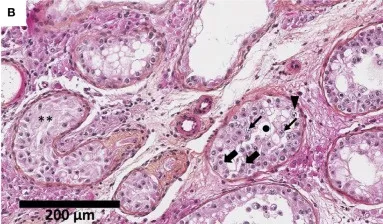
Testicular biopsy shows severely impaired spermatogenesis with an aspect of histological mosaicism. The seminiferous tubules were of overall reduced diameter (decreased by approximately 30%-50% compared to physiological adult pubertal seminiferous tubules of 150-250 microm in diameter) and lined by a thickened basal membrane. The seminiferous tubules were either atrophic (*), with Sertoli cells only (**), or presenting spermatogenesis arrest at the spermatocyte stage ( ). The interstitial tissue was fibro-edematous with numerous Leydig cells ( ) (hematoxylin-eosin-saffron). Thick black arrow indicates Sertoli cells, thin black arrow indicates spermatocyte, and solid black triangle indicates spermatogonia. Biopsy fragments were fixed in alcohol, formalin, and acetic acid (AFA) and paraffin-embedded. Sections of 3 mum were stained by hematoxylin-phloxin-saffron. Slide evaluation was performed on a Leica DM2500 microscope. And 200 microm.
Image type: pathology (h&e)